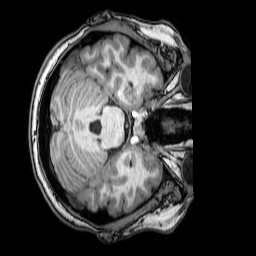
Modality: T1w
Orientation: axial
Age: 23
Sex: female